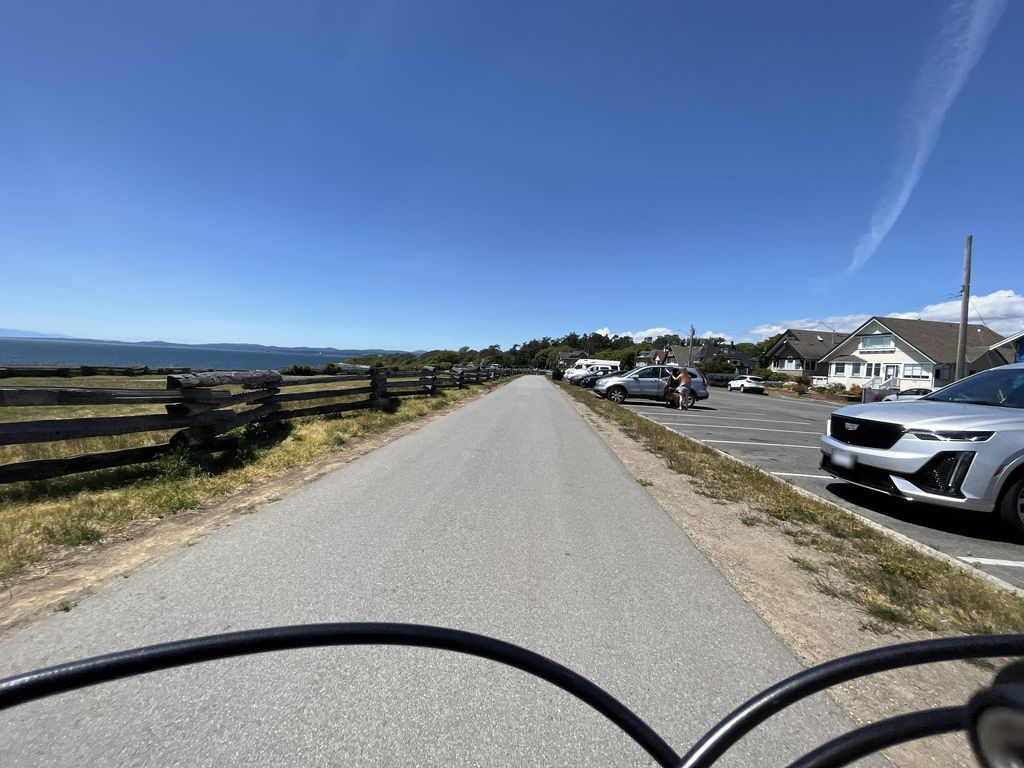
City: victoria